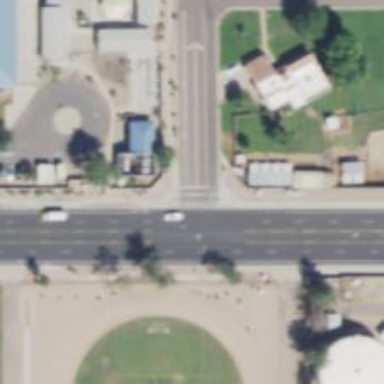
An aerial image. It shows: Road with stop sign.